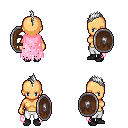
a pixel art fantasy rpg character, female body template, human, tanned skin, pink tattered cape, white pants, white mohawk hairstyle, black shoes, shield, four views (front, back, left, right), 2x2 character sprite sheet, small pixel art, hard edges, no anti-aliasing